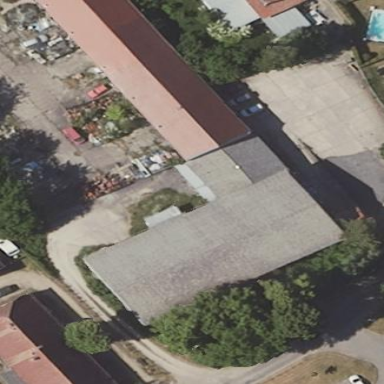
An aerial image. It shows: Warehouse.